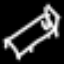
Label: bed